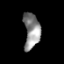
Tissue: prostate
Cell type: Endothelial cells
Senescence score: 0.7237
Nuclear area (px): 561
Mean DAPI intensity: 141.278